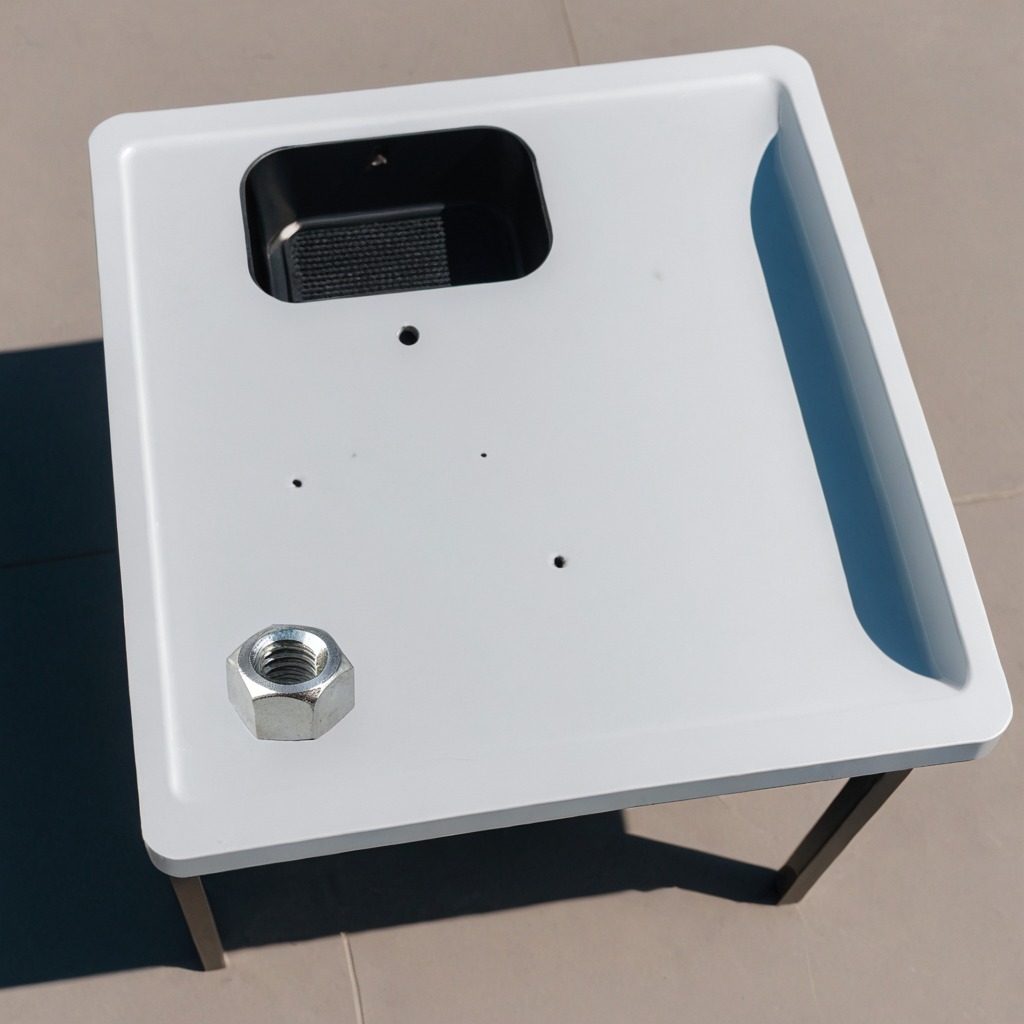
A metal nut is lying on the table.